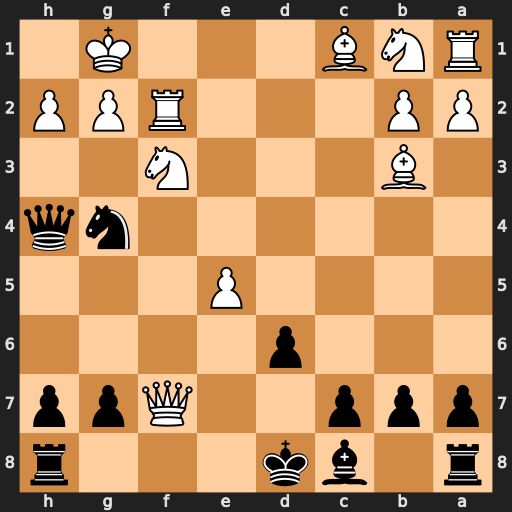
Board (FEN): r1bk3r/ppp2Qpp/3p4/4P3/6nq/1B3N2/PP3RPP/RNB3K1
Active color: b
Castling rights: -
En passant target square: -
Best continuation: Qxf2+ Kh1 Qf1+